Field crop: tomato
Growth stage: 1
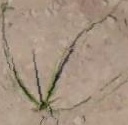
Species: cyperus